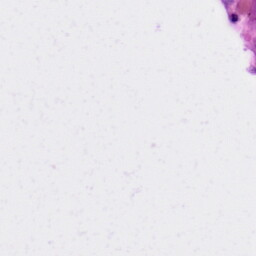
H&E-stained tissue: Skin